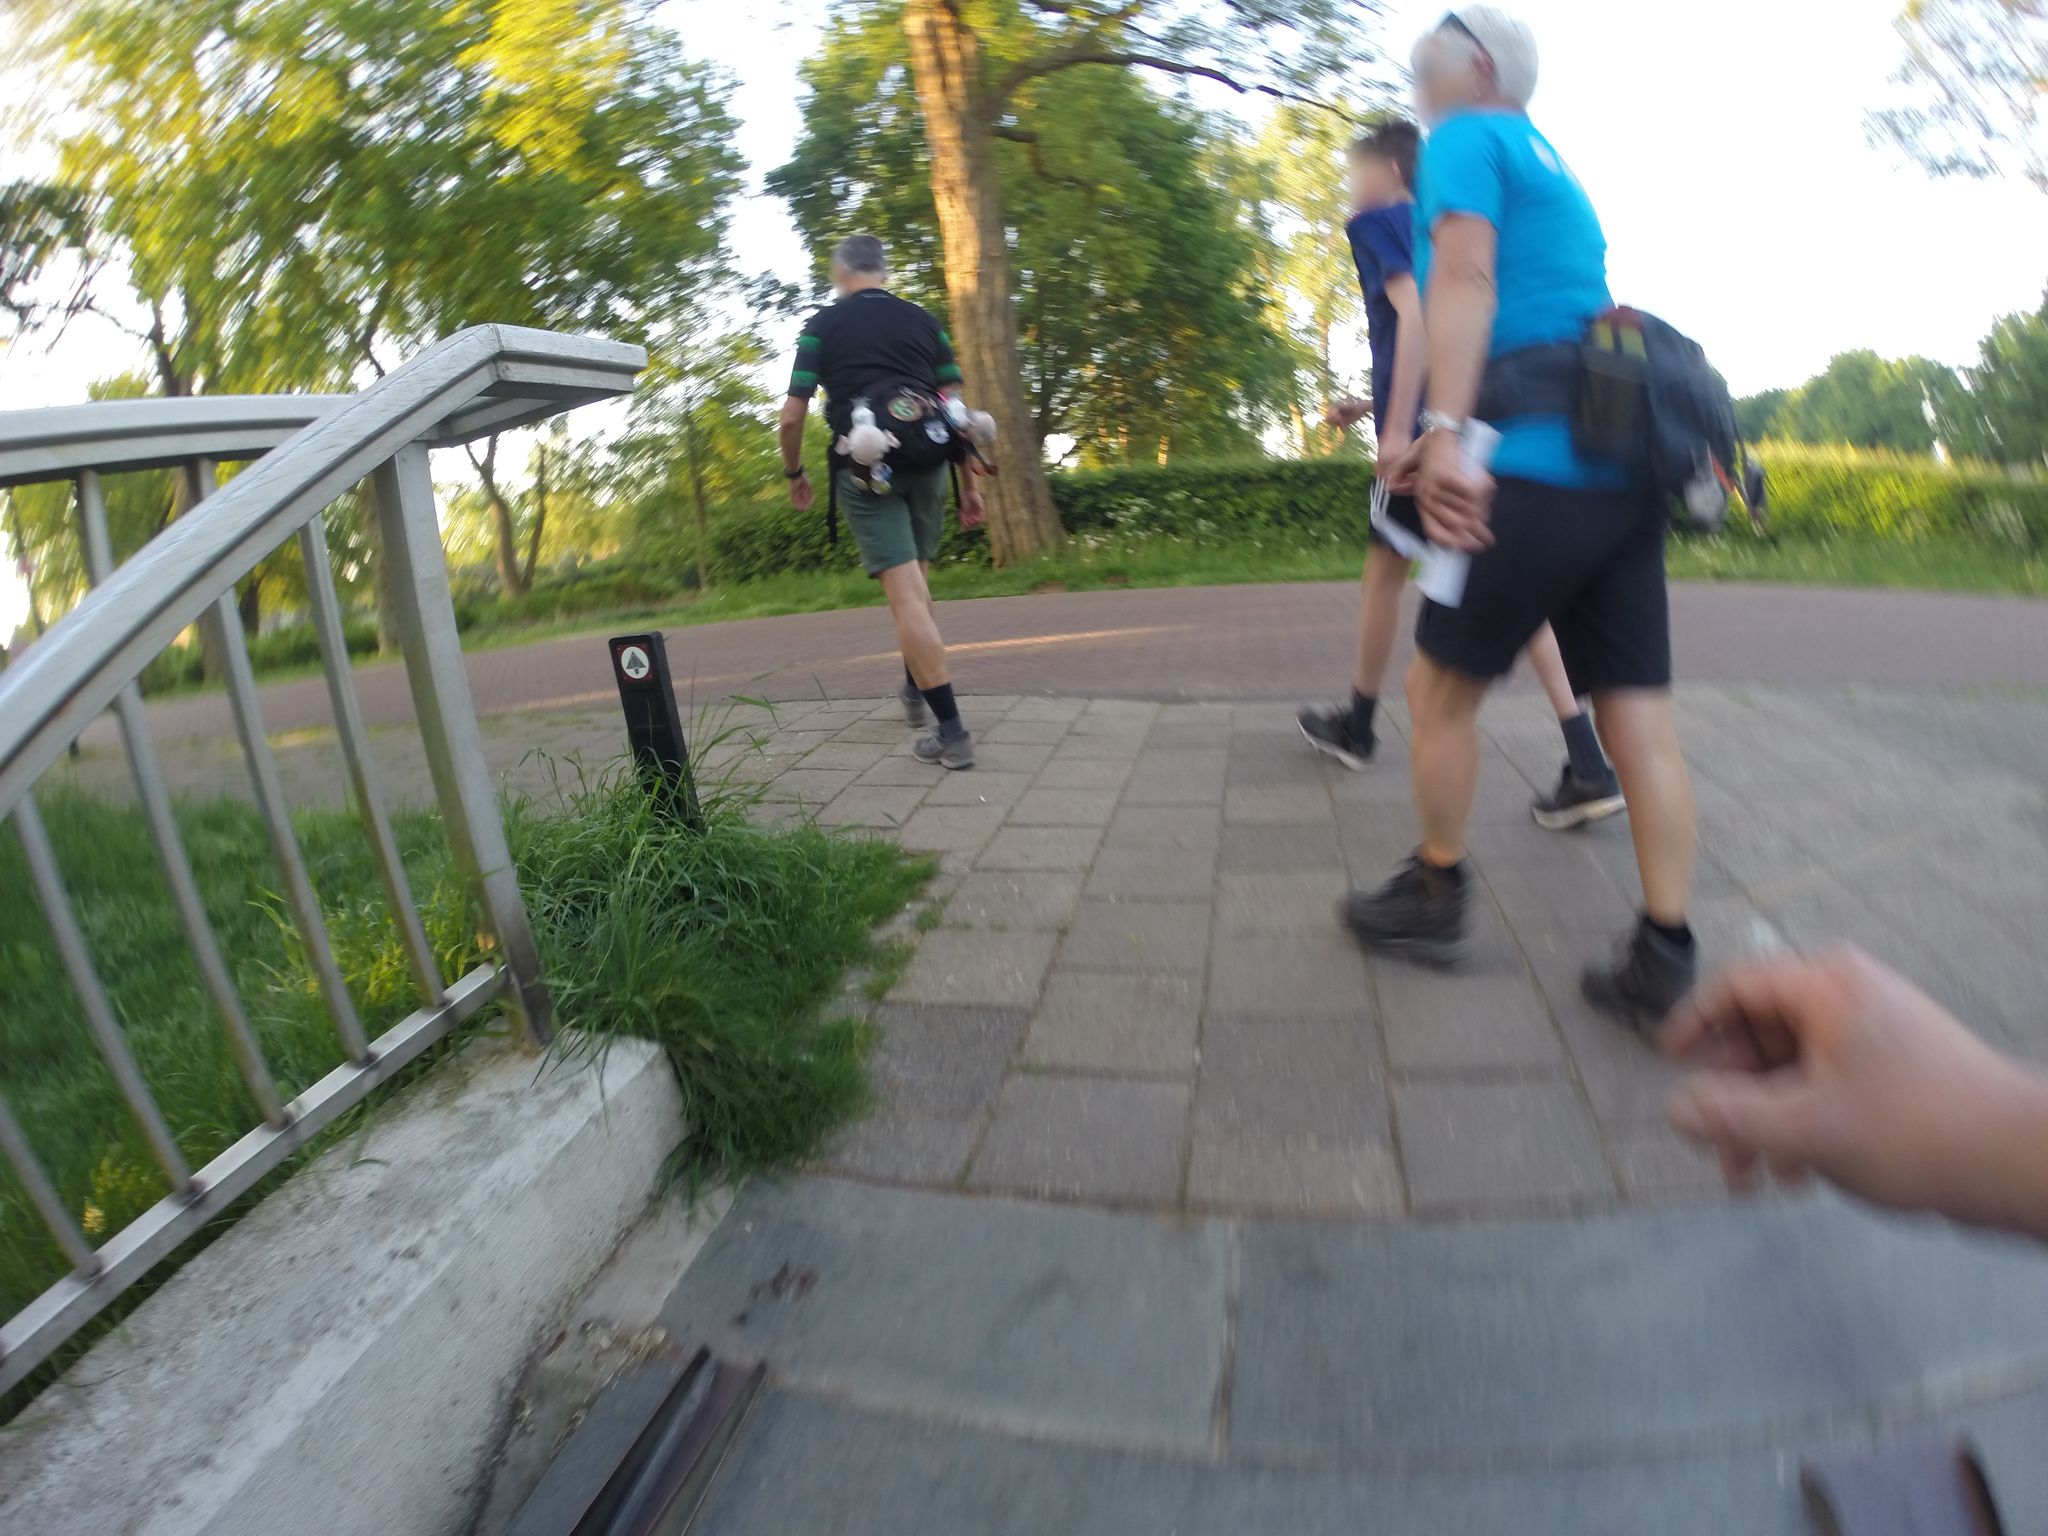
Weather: clear
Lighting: day
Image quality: good
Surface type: walking surface
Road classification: cycleway, steps
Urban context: suburban or peri-urban
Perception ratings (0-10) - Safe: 4.98, Lively: 4.62, Beautiful: 7.88, Boring: 3.84, Depressing: 2.83, Wealthy: 4.91